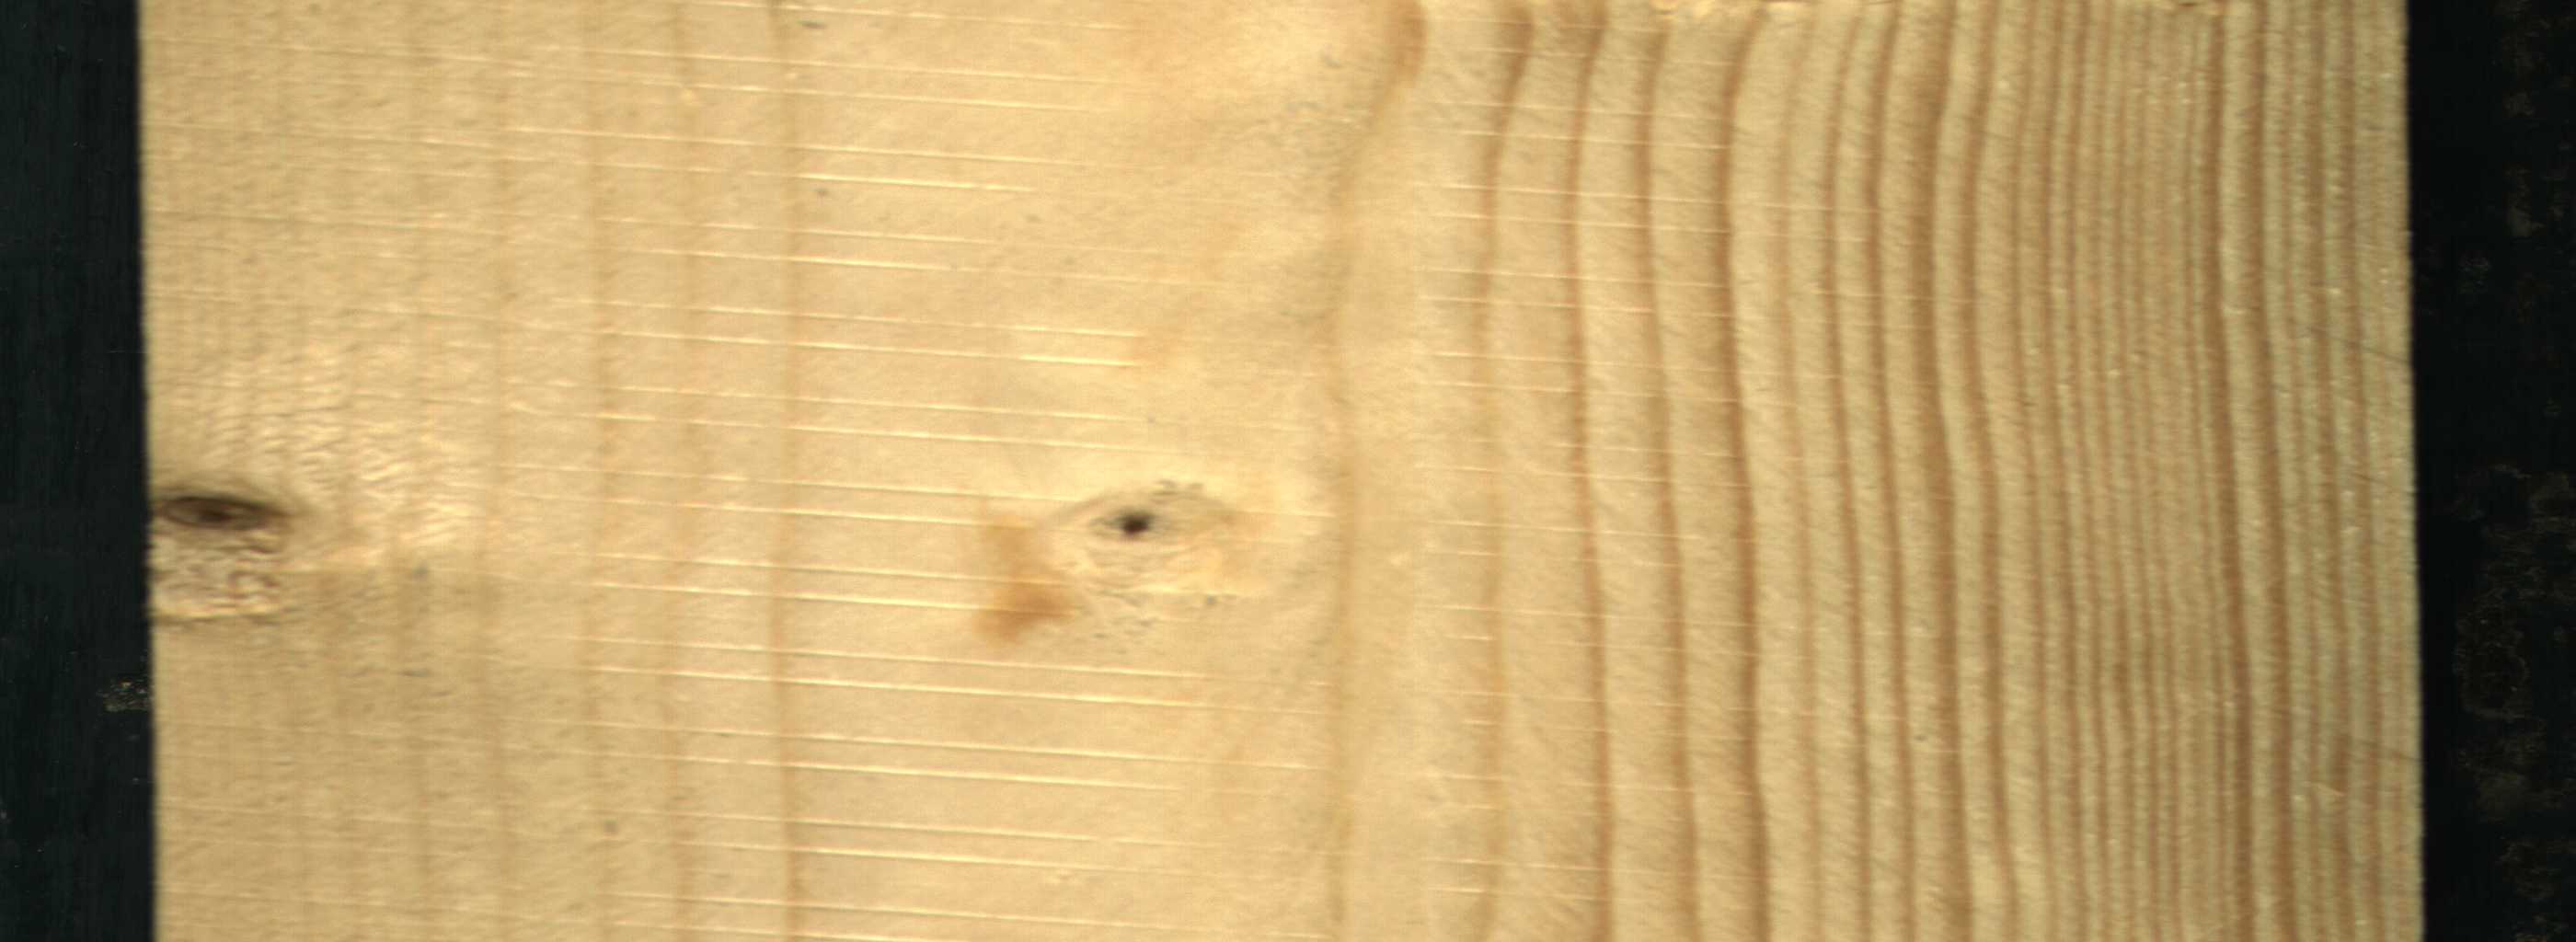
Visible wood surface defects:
Dead_Knot
Live_Knot